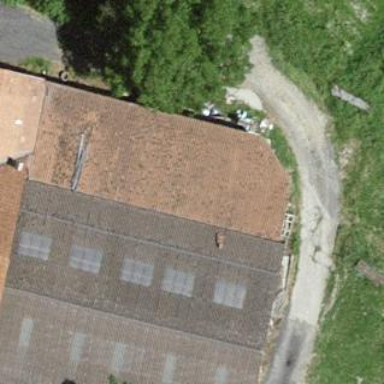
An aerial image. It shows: Barn.